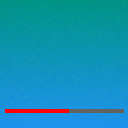
Screen state: on